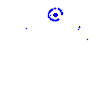
Particle: electron